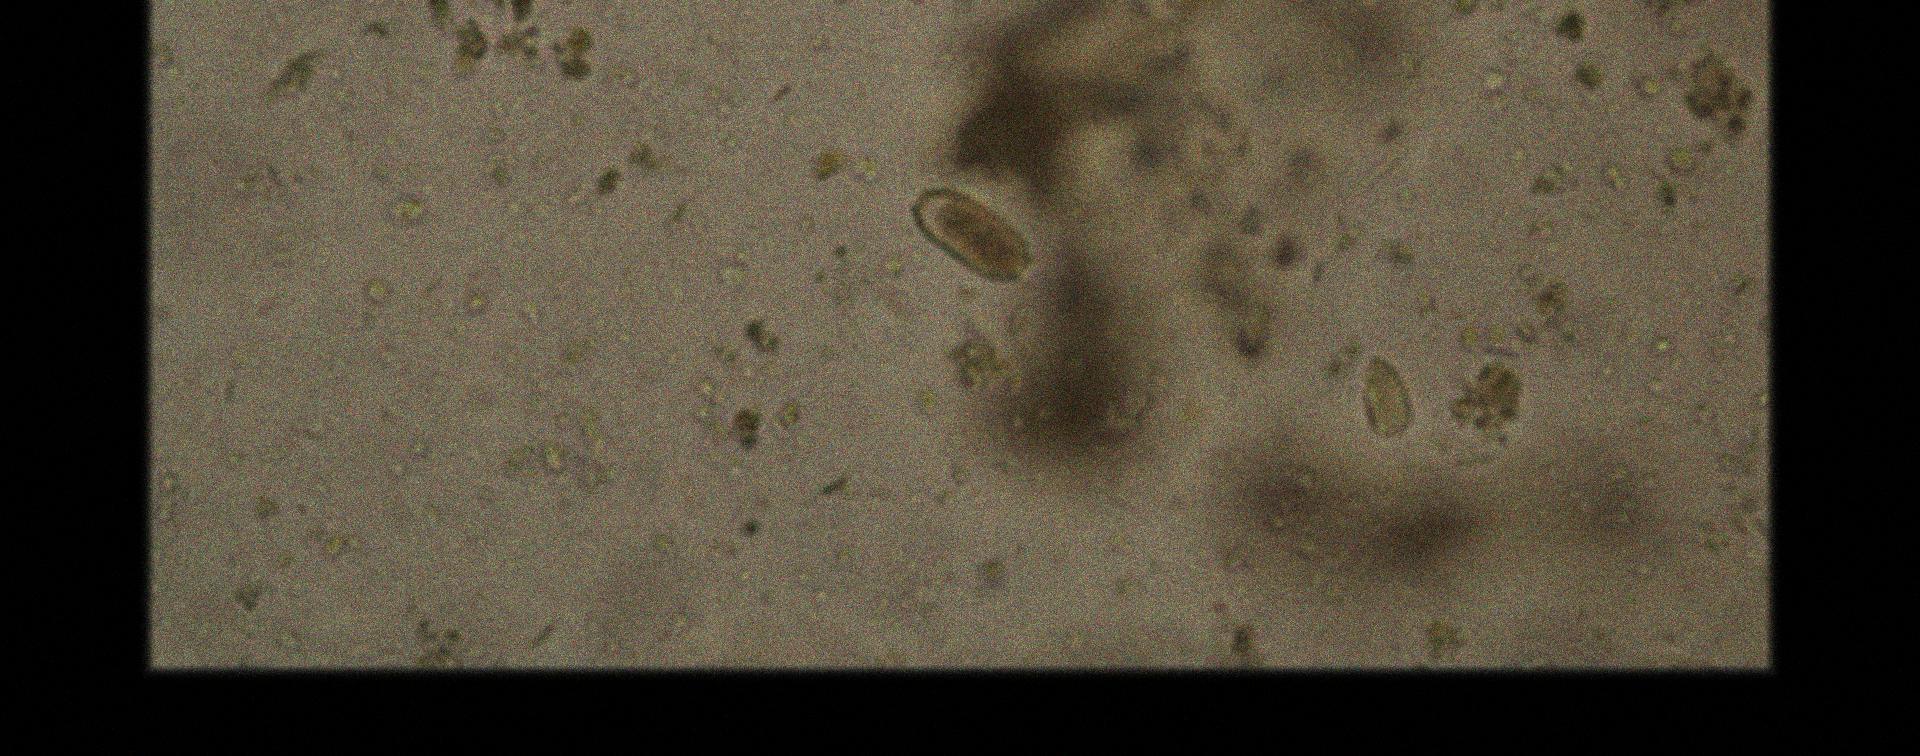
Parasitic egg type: Capillaria philippinensis